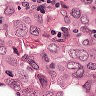
Metastatic tissue present: yes